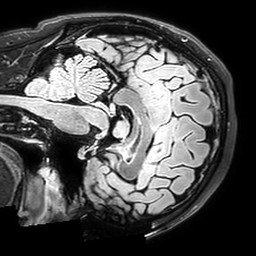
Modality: T2w
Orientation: sagittal
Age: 25
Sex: male
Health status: healthy
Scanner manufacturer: philips
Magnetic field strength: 3 T
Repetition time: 5 s
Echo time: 0.334 s